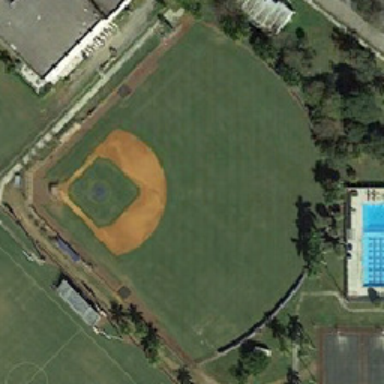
There is a baseball field between the gray house and the blue building .